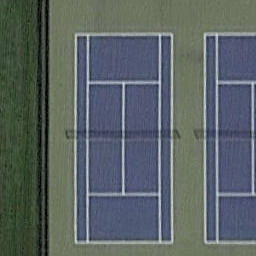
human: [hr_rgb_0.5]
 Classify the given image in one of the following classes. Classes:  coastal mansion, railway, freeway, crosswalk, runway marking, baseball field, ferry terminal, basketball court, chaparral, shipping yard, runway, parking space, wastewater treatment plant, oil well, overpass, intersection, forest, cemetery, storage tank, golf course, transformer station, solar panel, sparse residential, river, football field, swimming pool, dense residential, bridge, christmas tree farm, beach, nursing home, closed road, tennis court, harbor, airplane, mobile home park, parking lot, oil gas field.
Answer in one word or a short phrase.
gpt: tennis court